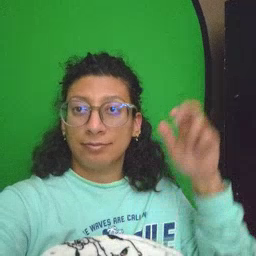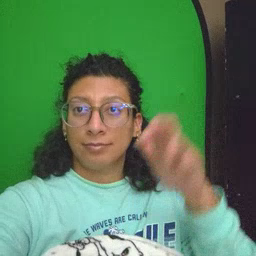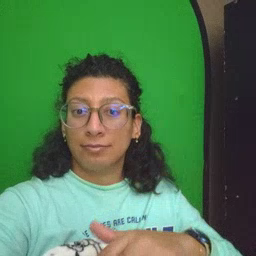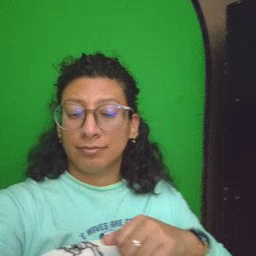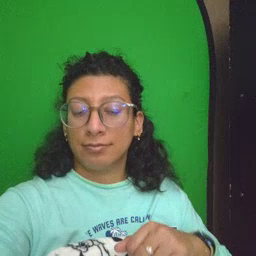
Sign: stairs